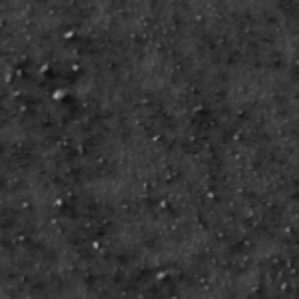
Label: frost